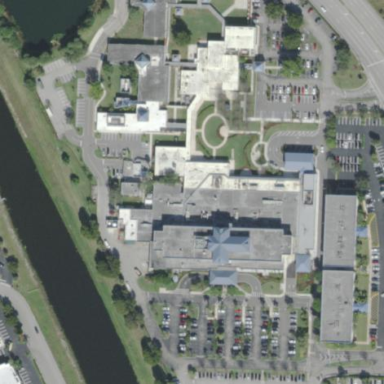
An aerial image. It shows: Hospital providing healthcare services.